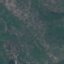
Land use / land cover class: HerbaceousVegetation